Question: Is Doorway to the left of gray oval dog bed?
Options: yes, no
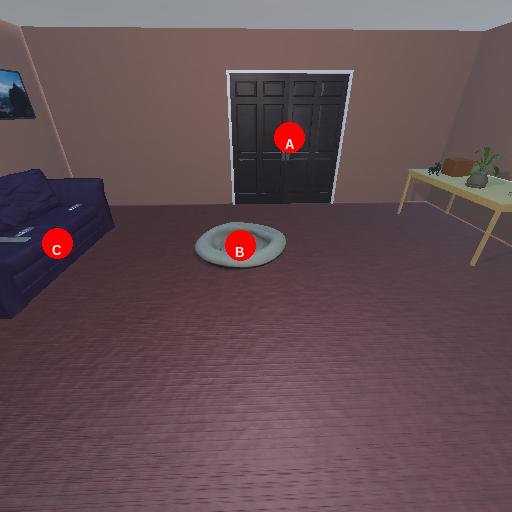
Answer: yes